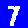
Digit: 7